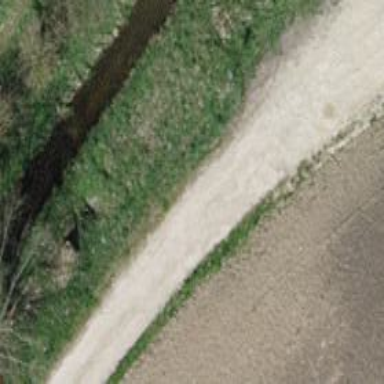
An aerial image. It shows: Unpaved track with grade2 tracktype.